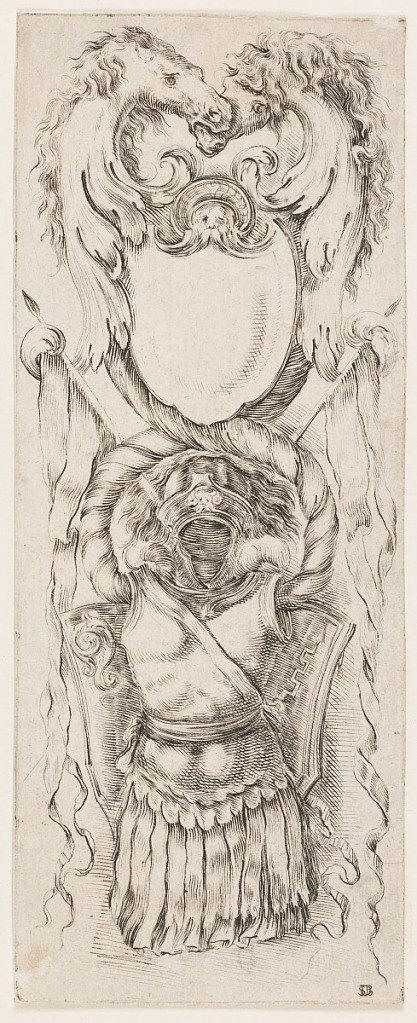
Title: Ornamenti o Grottesche (Grotesque Ornament)
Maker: Stefano della Bella, Italian, 1610–1664
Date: ca. 1653
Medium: Etching on paper
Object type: Print
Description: Vertical rectangle showing a symmetrical design composed of horse heads terminating in acanthus leaves, a shield with a small mask at top, a military trophy in the antique style.